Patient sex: M
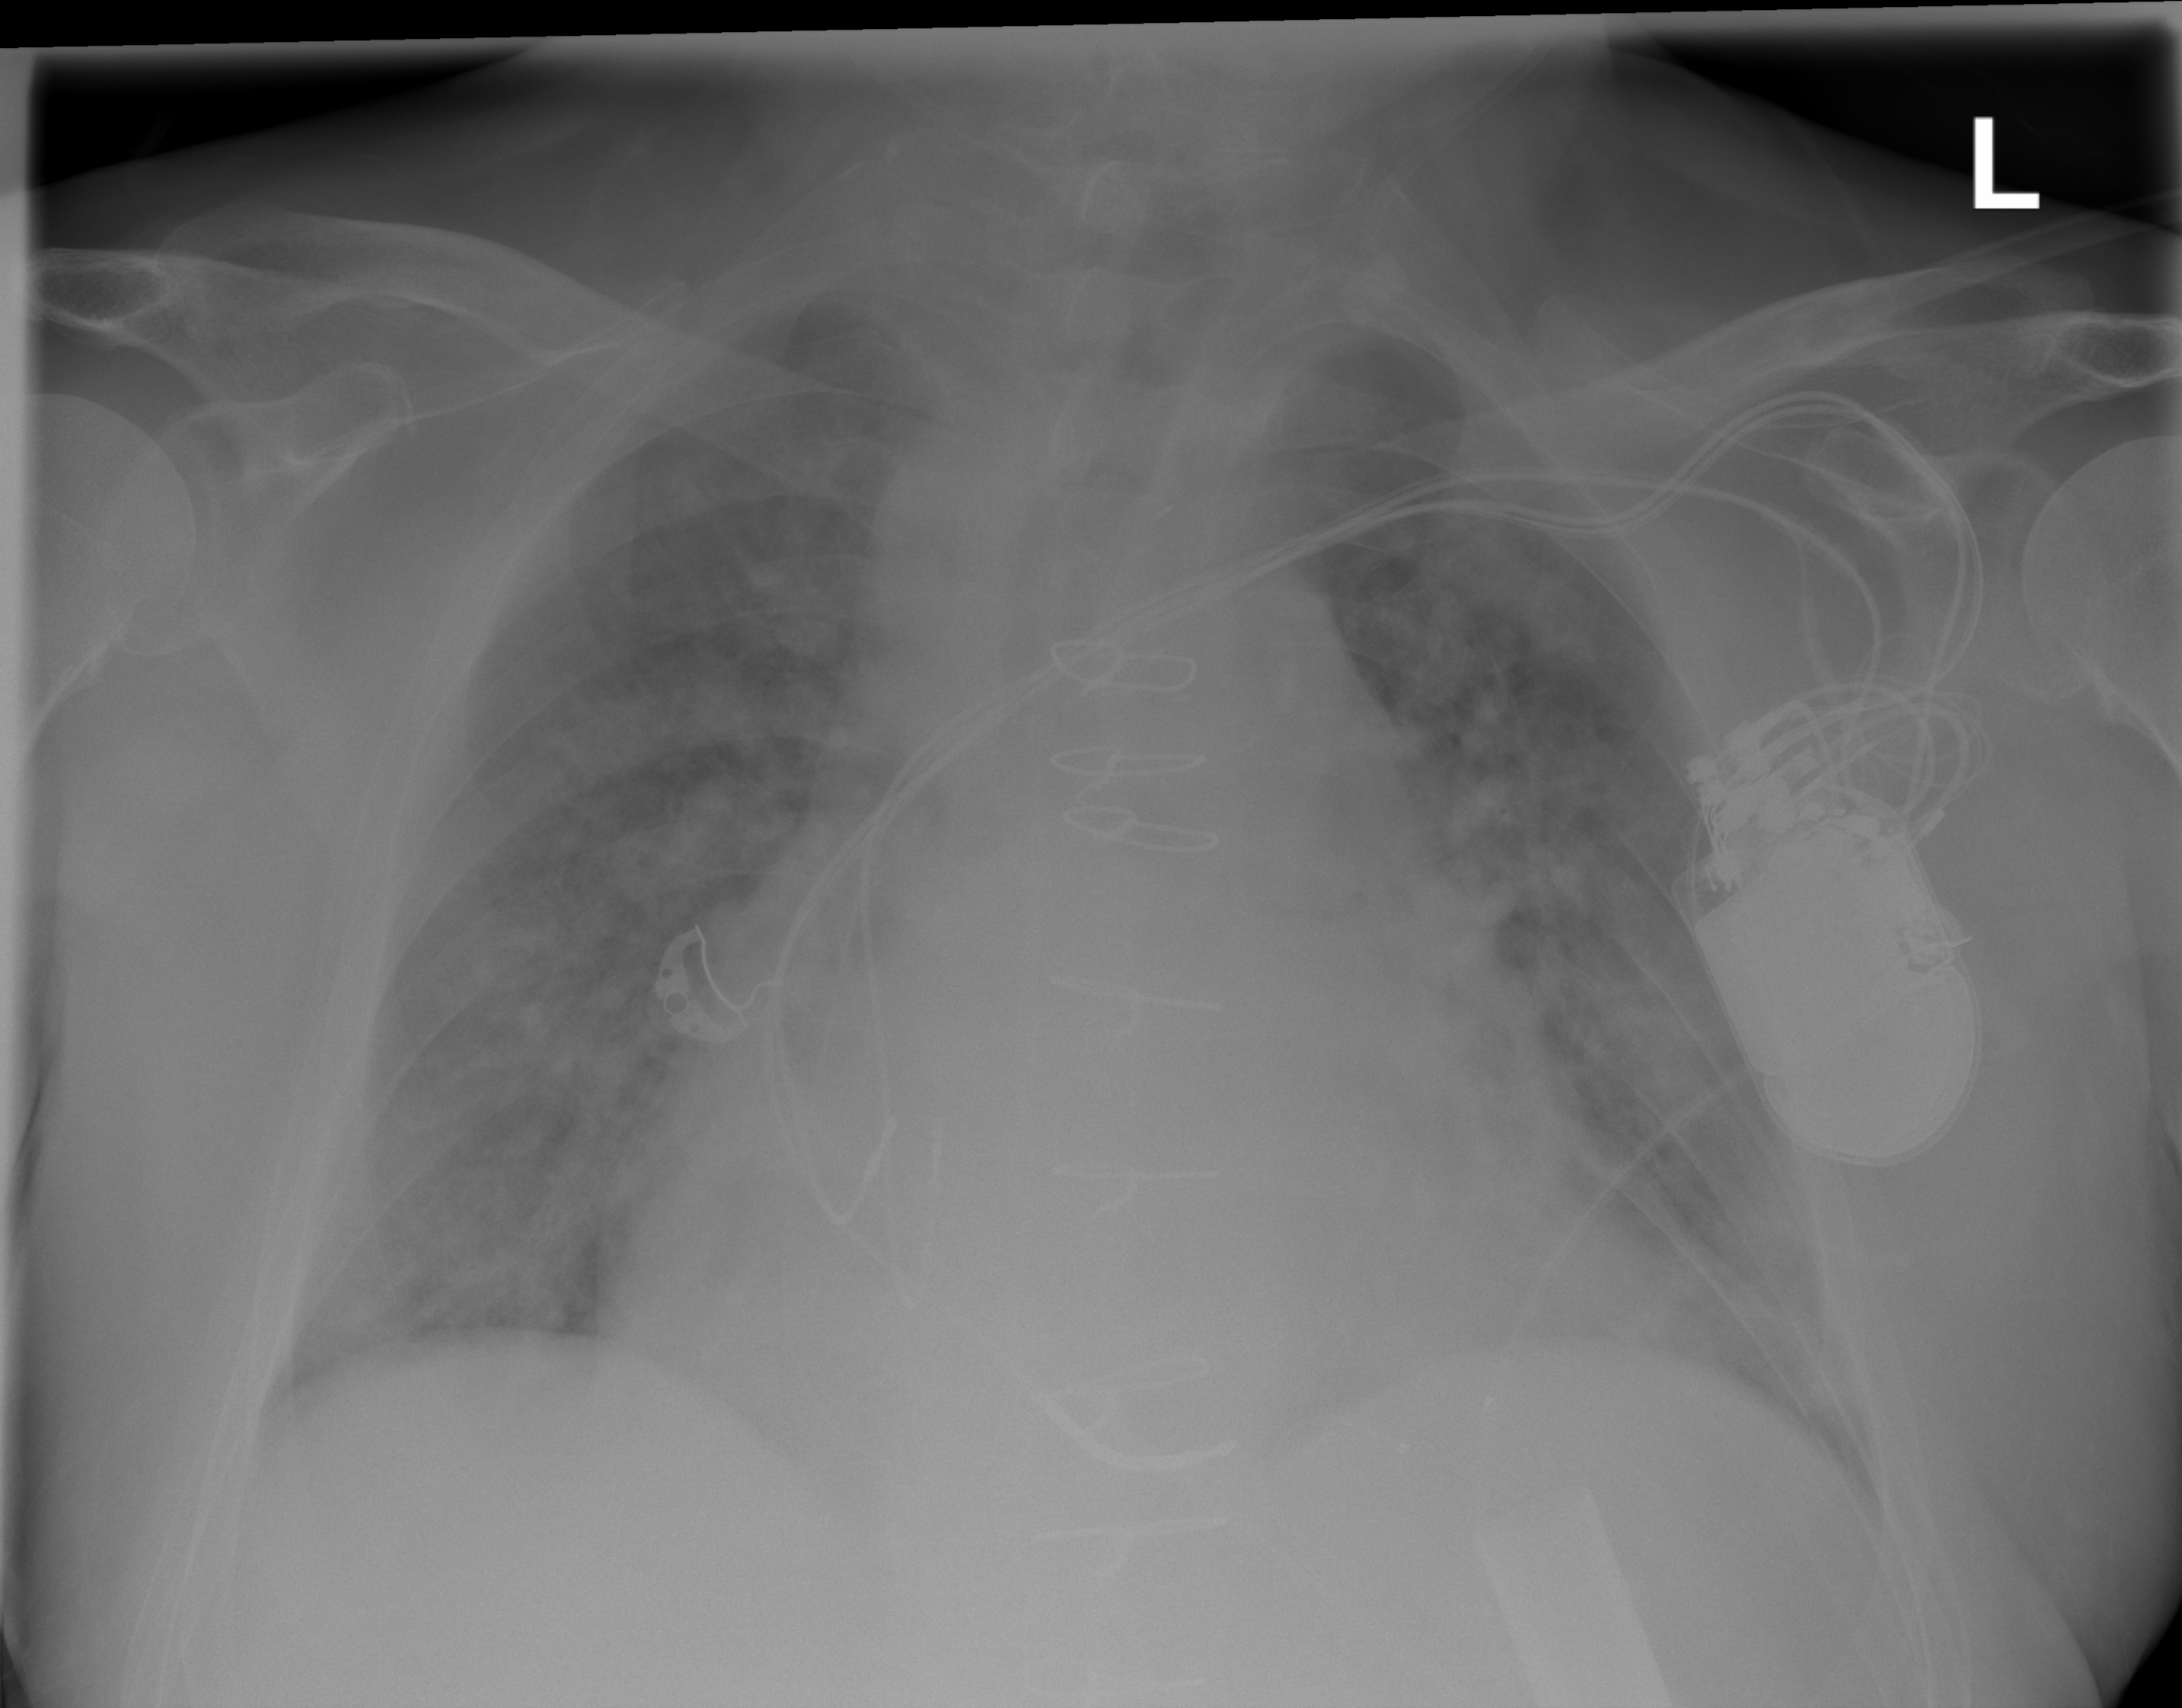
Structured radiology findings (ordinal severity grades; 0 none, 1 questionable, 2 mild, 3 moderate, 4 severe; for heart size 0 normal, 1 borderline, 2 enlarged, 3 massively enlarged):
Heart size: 2
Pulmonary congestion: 2
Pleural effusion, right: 0
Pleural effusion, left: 0
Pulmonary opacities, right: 2
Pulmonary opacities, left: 2
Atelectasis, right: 0
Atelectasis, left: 0